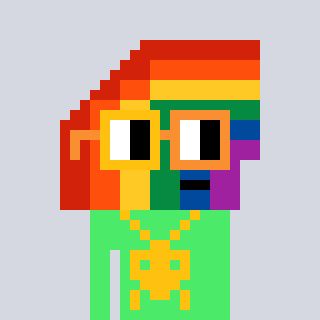
a pixel art character with square yellow and orange glasses, a rainbow-shaped head and a teal-colored body on a cool background